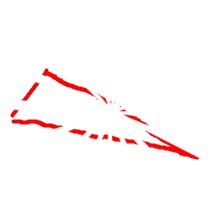
Shape: triangle